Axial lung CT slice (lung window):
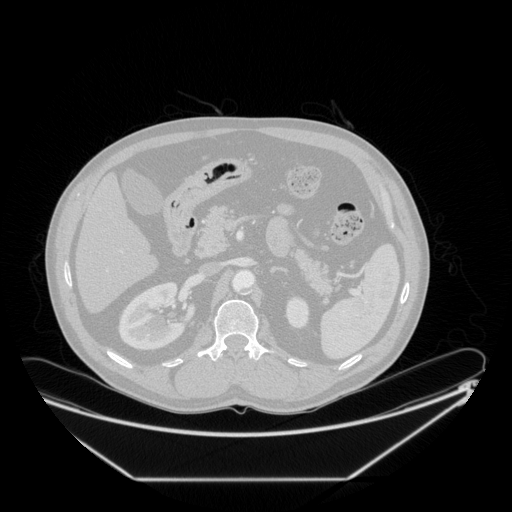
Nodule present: no